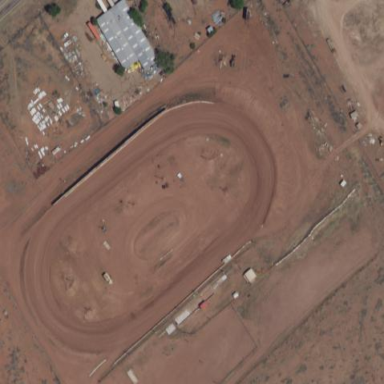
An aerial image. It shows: Sports center tailored for motor sports enthusiasts.